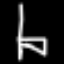
Label: chair